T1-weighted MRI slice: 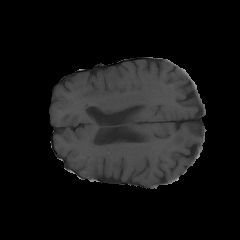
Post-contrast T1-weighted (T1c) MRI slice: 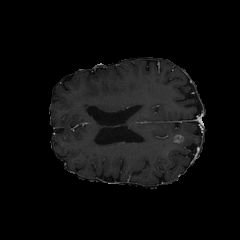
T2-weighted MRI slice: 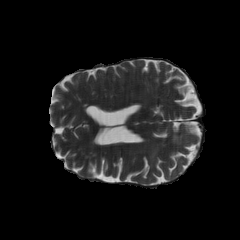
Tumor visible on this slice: yes